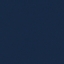
Land use / land cover: SeaLake